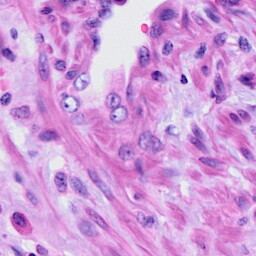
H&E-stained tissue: Cervix